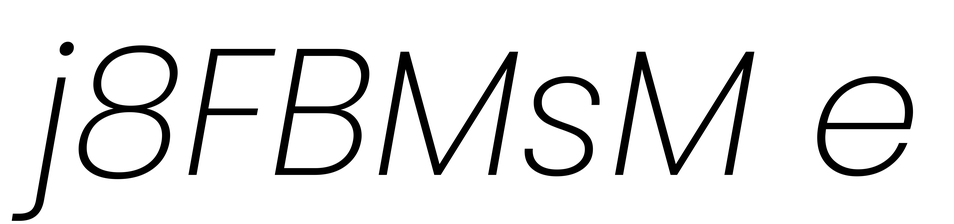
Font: Poppins-ExtraLightItalic